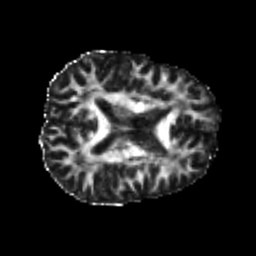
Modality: FA
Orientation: axial
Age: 25
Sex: male
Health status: healthy
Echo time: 0.074 s